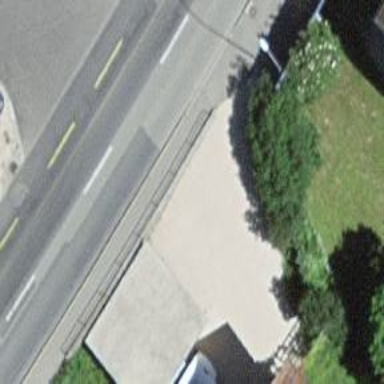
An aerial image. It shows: Garage building.